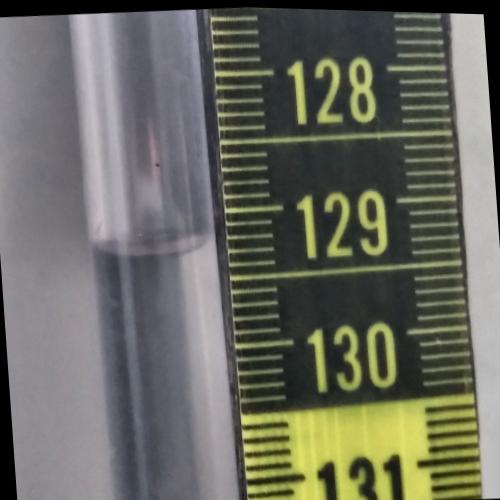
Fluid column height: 129.3 cm